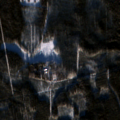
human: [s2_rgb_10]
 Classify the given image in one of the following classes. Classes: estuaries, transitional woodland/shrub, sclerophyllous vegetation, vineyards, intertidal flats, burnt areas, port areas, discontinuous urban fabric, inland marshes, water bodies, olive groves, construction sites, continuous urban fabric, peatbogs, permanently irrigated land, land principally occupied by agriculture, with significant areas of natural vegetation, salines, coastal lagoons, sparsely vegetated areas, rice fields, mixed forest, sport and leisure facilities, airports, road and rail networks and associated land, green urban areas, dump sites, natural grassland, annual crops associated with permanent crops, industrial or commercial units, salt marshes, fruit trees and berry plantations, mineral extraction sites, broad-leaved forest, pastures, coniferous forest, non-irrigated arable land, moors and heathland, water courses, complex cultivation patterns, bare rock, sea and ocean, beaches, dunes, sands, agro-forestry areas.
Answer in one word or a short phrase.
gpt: coniferous forest, peatbogs